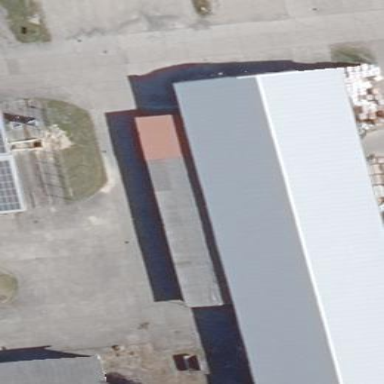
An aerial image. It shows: Retail building with gabled roof.